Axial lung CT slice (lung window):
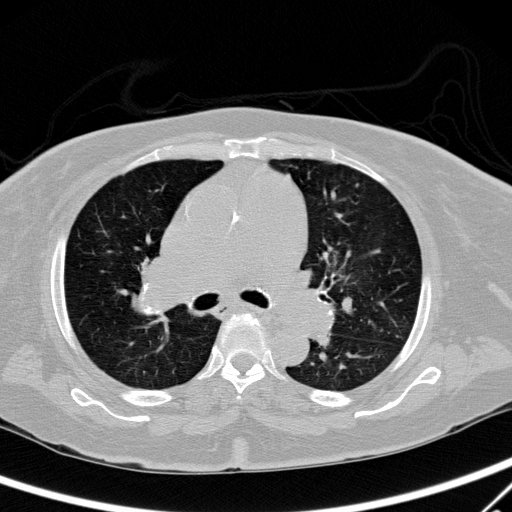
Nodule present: no